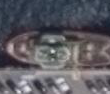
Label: Towing_vessel